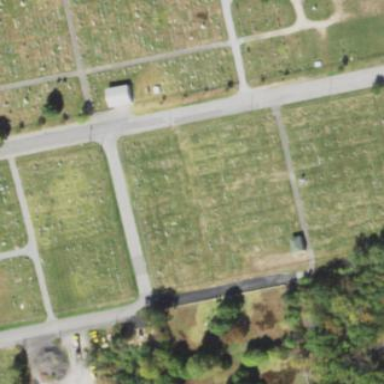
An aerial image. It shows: Cemetery.